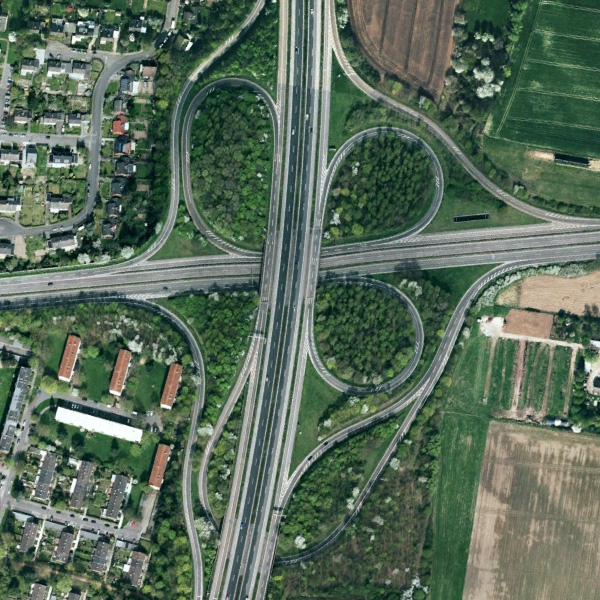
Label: Viaduct